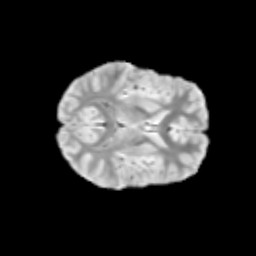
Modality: T2w
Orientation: axial
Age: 9
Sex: female
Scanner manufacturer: siemens
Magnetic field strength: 3 T
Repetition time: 3.8 s
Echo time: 0.07 s